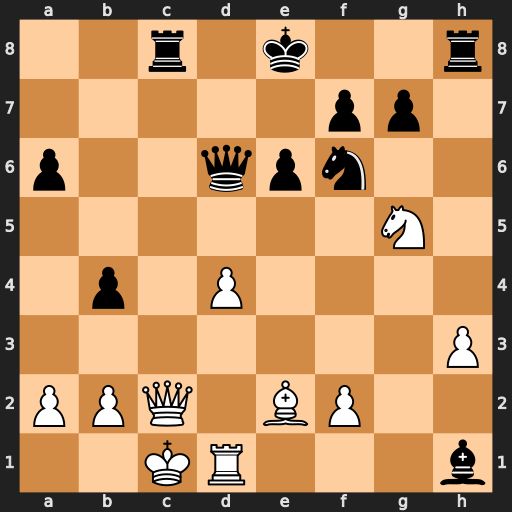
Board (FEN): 2r1k2r/5pp1/p2qpn2/6N1/1p1P4/7P/PPQ1BP2/2KR3b
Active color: w
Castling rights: k
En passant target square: -
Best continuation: Qxc8+ Ke7 Qxh8